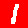
Digit: 1